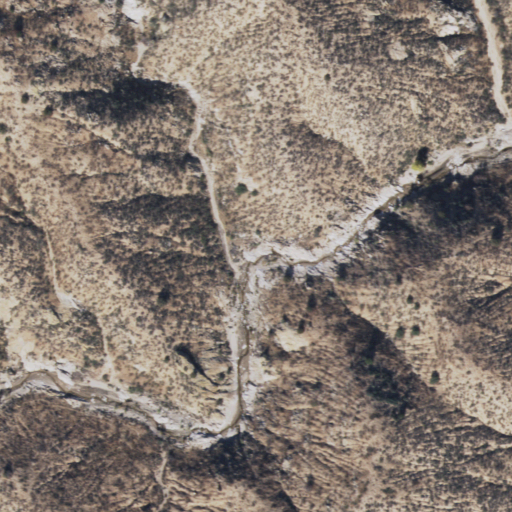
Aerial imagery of valley in Arizona named Cottonwood Canyon containing only shrub